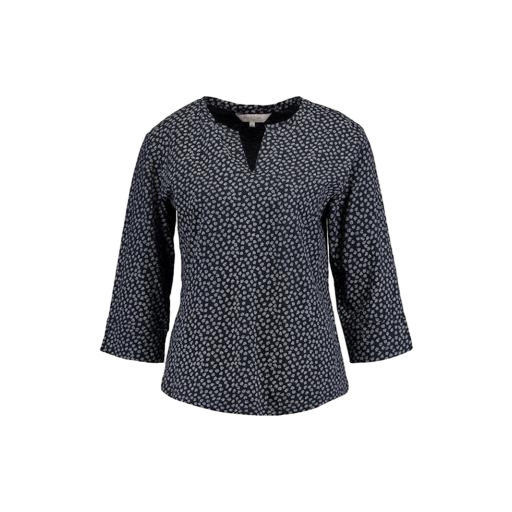
black animal-print sleep top, black leaf-print blouse, black petite printed top only macy, white background